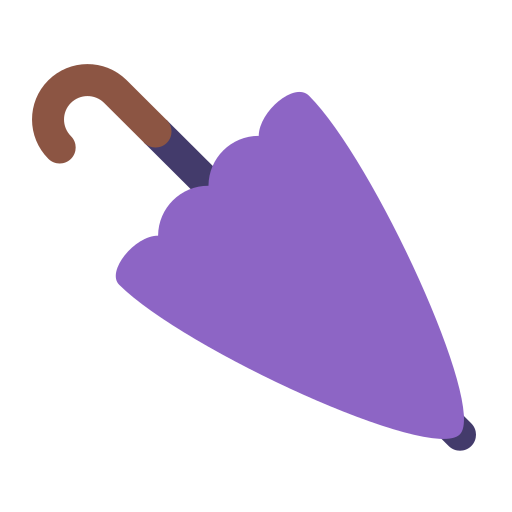
closed umbrella flat